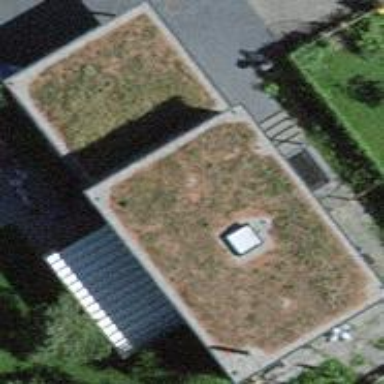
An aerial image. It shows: Detached building with flat roof.